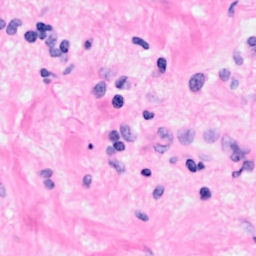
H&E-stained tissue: Breast